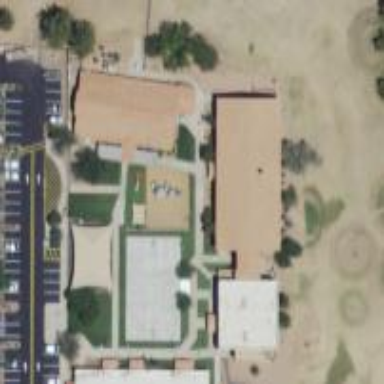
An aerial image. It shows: School.